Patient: sex F, age 57
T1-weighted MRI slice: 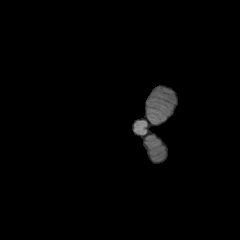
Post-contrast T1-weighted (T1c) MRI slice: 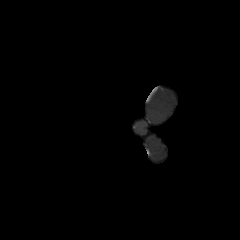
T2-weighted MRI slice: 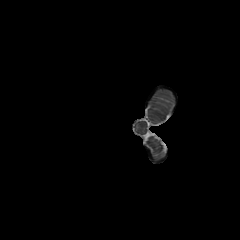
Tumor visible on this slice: no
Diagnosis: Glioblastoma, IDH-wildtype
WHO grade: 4